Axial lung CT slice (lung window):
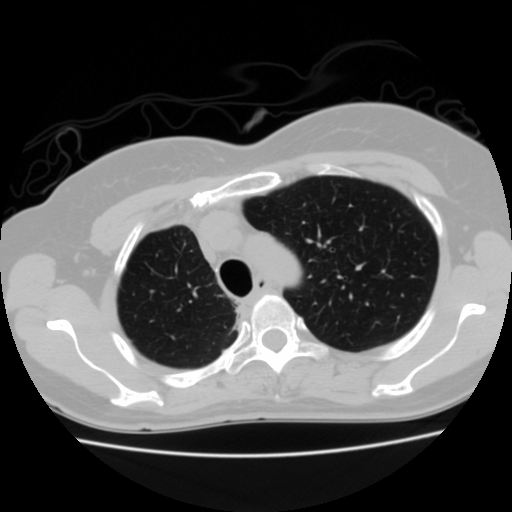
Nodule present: no